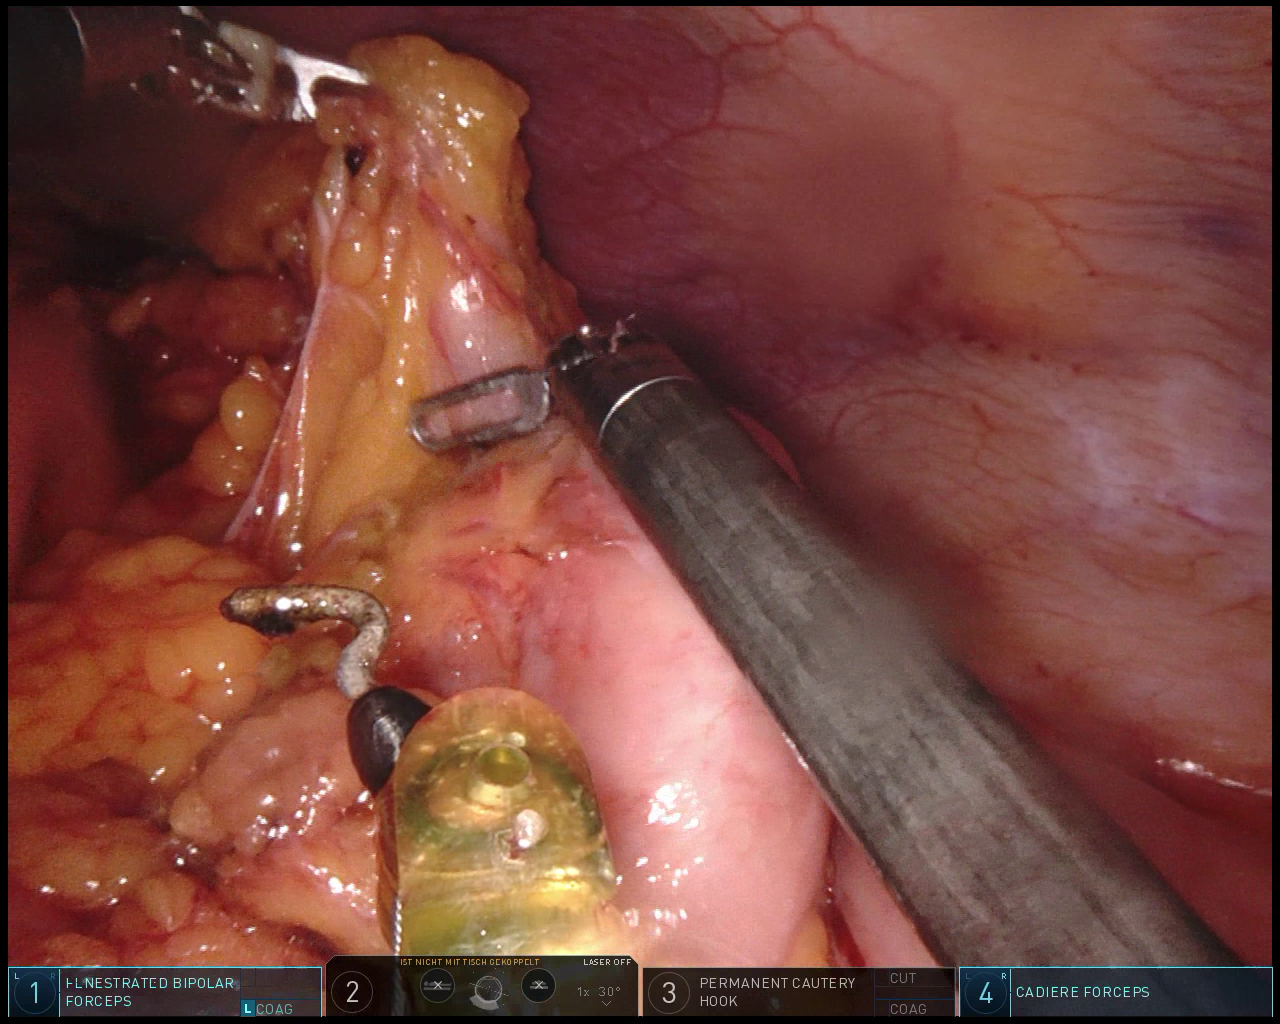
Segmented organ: colon
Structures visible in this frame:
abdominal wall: yes
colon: yes
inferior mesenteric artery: no
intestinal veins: no
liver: no
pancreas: no
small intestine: no
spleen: no
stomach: yes
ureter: no
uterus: no
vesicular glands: no